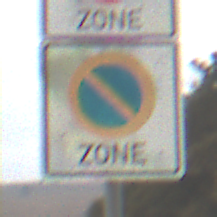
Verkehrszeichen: BeginnEingeschraenktesHalteverbotZone
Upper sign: BeginnZone20
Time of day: MorningAfternoon
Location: Outdoor (Nature)
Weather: Overcast
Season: NotSpecified
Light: Natural